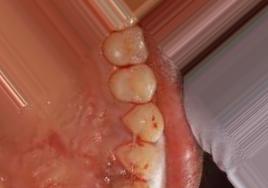
Condition: Tooth Discoloration